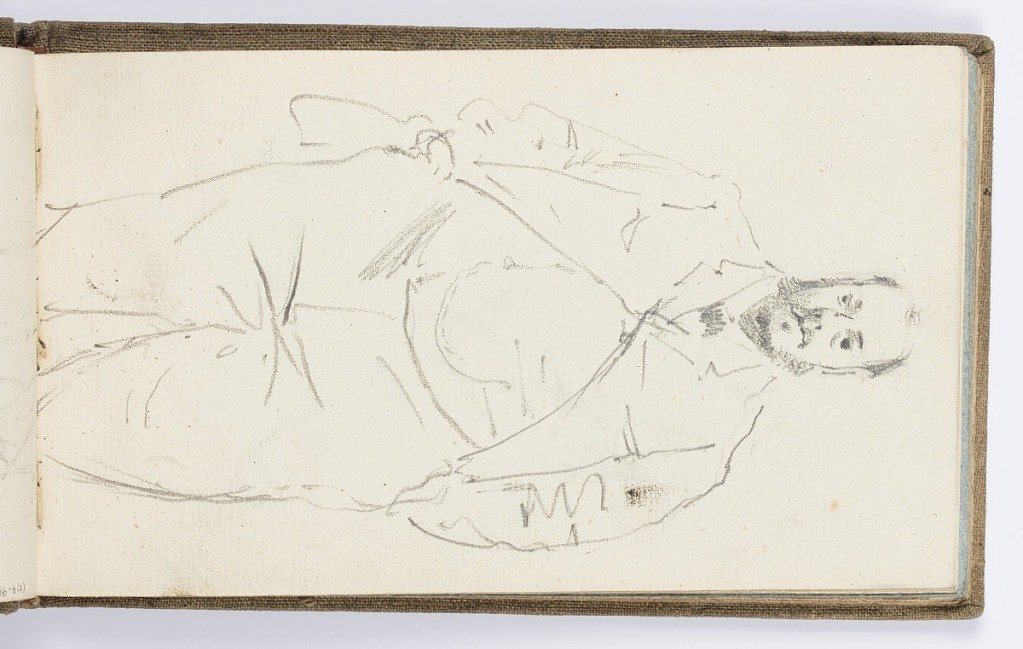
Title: Sketchbook Page: Man Standing
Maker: Kenyon Cox, American, 1856–1919
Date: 1877–78
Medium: Graphite on laid paper
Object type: Sketchbook folio
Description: Recto: Three-quarter view of a man in a suit, standing, facing frontally, with his hands in his pockets and his coat buttoned at the top.
Verso: Faint sketch of a profile.